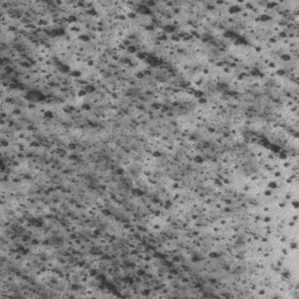
Label: frost